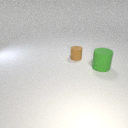
large green rubber cylinder to the right of small brown rubber cylinder